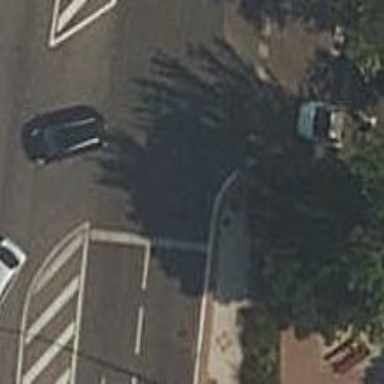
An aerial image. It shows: Road with traffic signals controlling the flow of traffic.